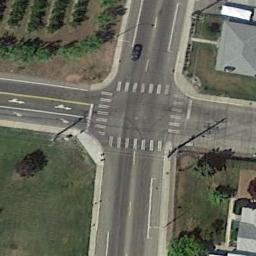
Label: intersection